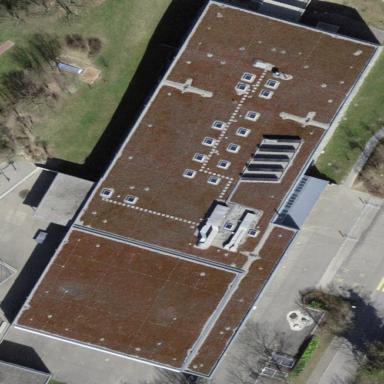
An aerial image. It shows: School building.